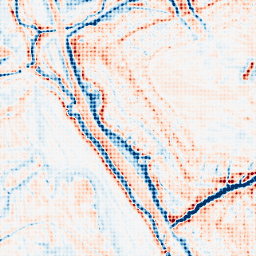
Category: edge_preserving
Decomposition family: guided
Decomposition parameters: radius: 4
eps: 1
Upsampling method: sinc_blackman
Upsampling parameters: scale: 8
kernel_size: 8
Upsampling scale: 8